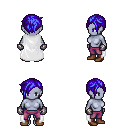
a pixel art fantasy rpg character, female body template, dark elf, purple skin, white cape, magenta pants, blue pixie cut hairstyle, metal gloves, brown shoes, four views (front, back, left, right), 2x2 character sprite sheet, small pixel art, hard edges, no anti-aliasing